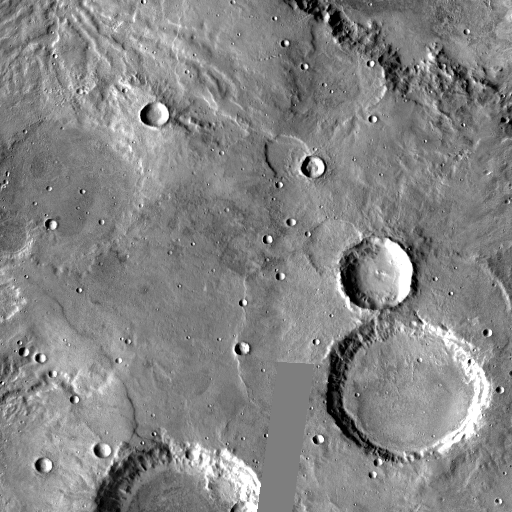
Crater classes present: Background, Other, Buried, Secondary